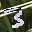
Label: 3